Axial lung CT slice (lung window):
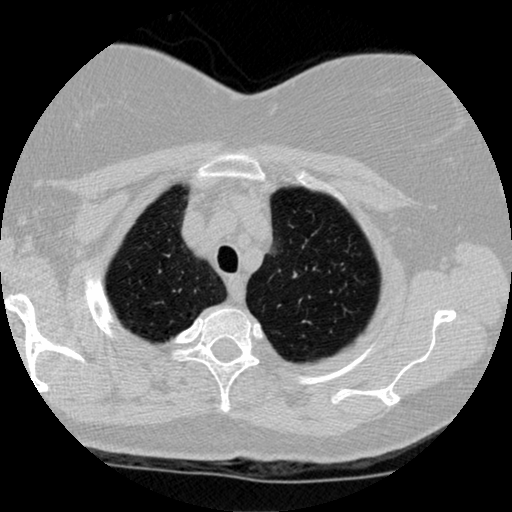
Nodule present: no